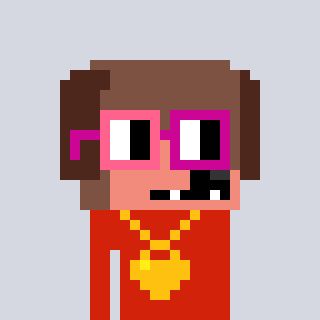
a pixel art character with square pink and red glasses, a dog-shaped head and a red-colored body on a cool background